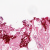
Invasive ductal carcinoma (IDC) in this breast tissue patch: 0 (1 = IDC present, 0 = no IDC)